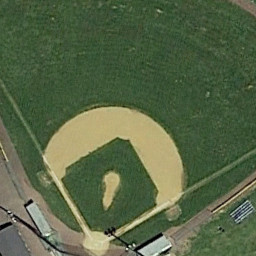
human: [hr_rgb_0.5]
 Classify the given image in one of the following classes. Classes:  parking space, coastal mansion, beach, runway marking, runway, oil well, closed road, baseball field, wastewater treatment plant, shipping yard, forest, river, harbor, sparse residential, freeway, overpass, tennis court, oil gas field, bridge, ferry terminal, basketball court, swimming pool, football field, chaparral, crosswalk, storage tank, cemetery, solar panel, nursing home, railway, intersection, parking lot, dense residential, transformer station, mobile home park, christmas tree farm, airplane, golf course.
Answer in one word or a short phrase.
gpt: baseball field